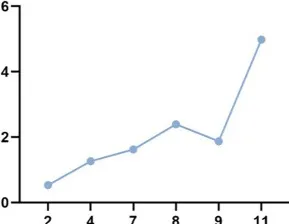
Related indexes of the patient at different time points. CAR-T cell count. In the peripheral blood of the patient on days 2, 4, 6, 8, 10, and 12 after CAR-T therapy. WBC, white blood cell; HB, hemoglobin; PLT, platelet.
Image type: pathology (immunostaining)